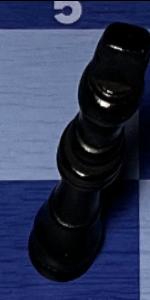
Label: King_Black